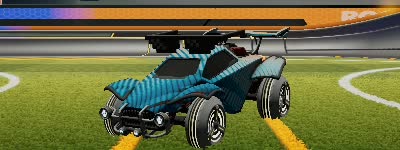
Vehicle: octane